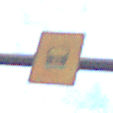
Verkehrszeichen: FahrzeugeMitWassergefaehrdenderLadungOhnePfeilsymbol
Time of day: MorningAfternoon
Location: Outdoor (Urban)
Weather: Overcast
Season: NotSpecified
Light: Natural